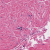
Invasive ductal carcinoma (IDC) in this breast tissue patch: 0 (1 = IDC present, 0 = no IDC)